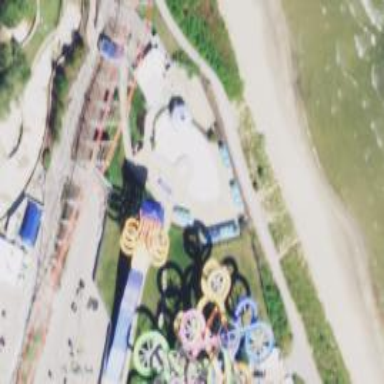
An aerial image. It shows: Water slide attraction.